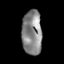
Tissue: skin
Cell type: Epithelial cells
Senescence score: 0.2188
Nuclear area (px): 868
Mean DAPI intensity: 135.681